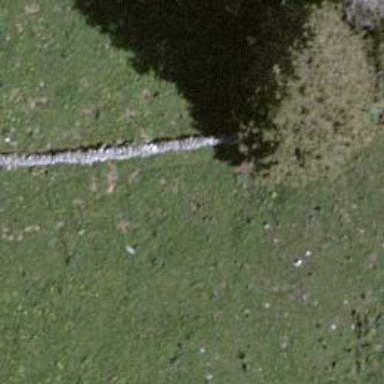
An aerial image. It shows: Wall barrier.